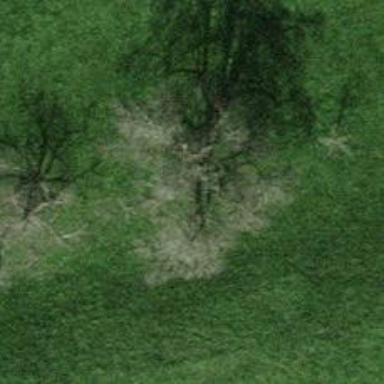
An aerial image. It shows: Broadleaved tree in natural setting.